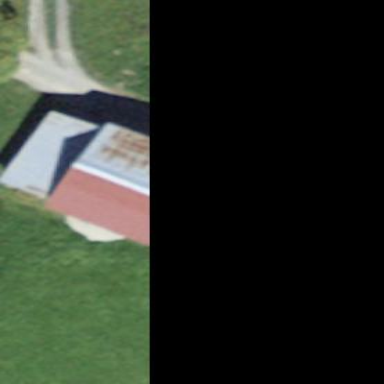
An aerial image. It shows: Farm auxiliary building.